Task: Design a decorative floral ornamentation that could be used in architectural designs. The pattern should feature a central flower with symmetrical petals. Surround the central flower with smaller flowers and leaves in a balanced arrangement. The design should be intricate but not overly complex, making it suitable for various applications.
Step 20:
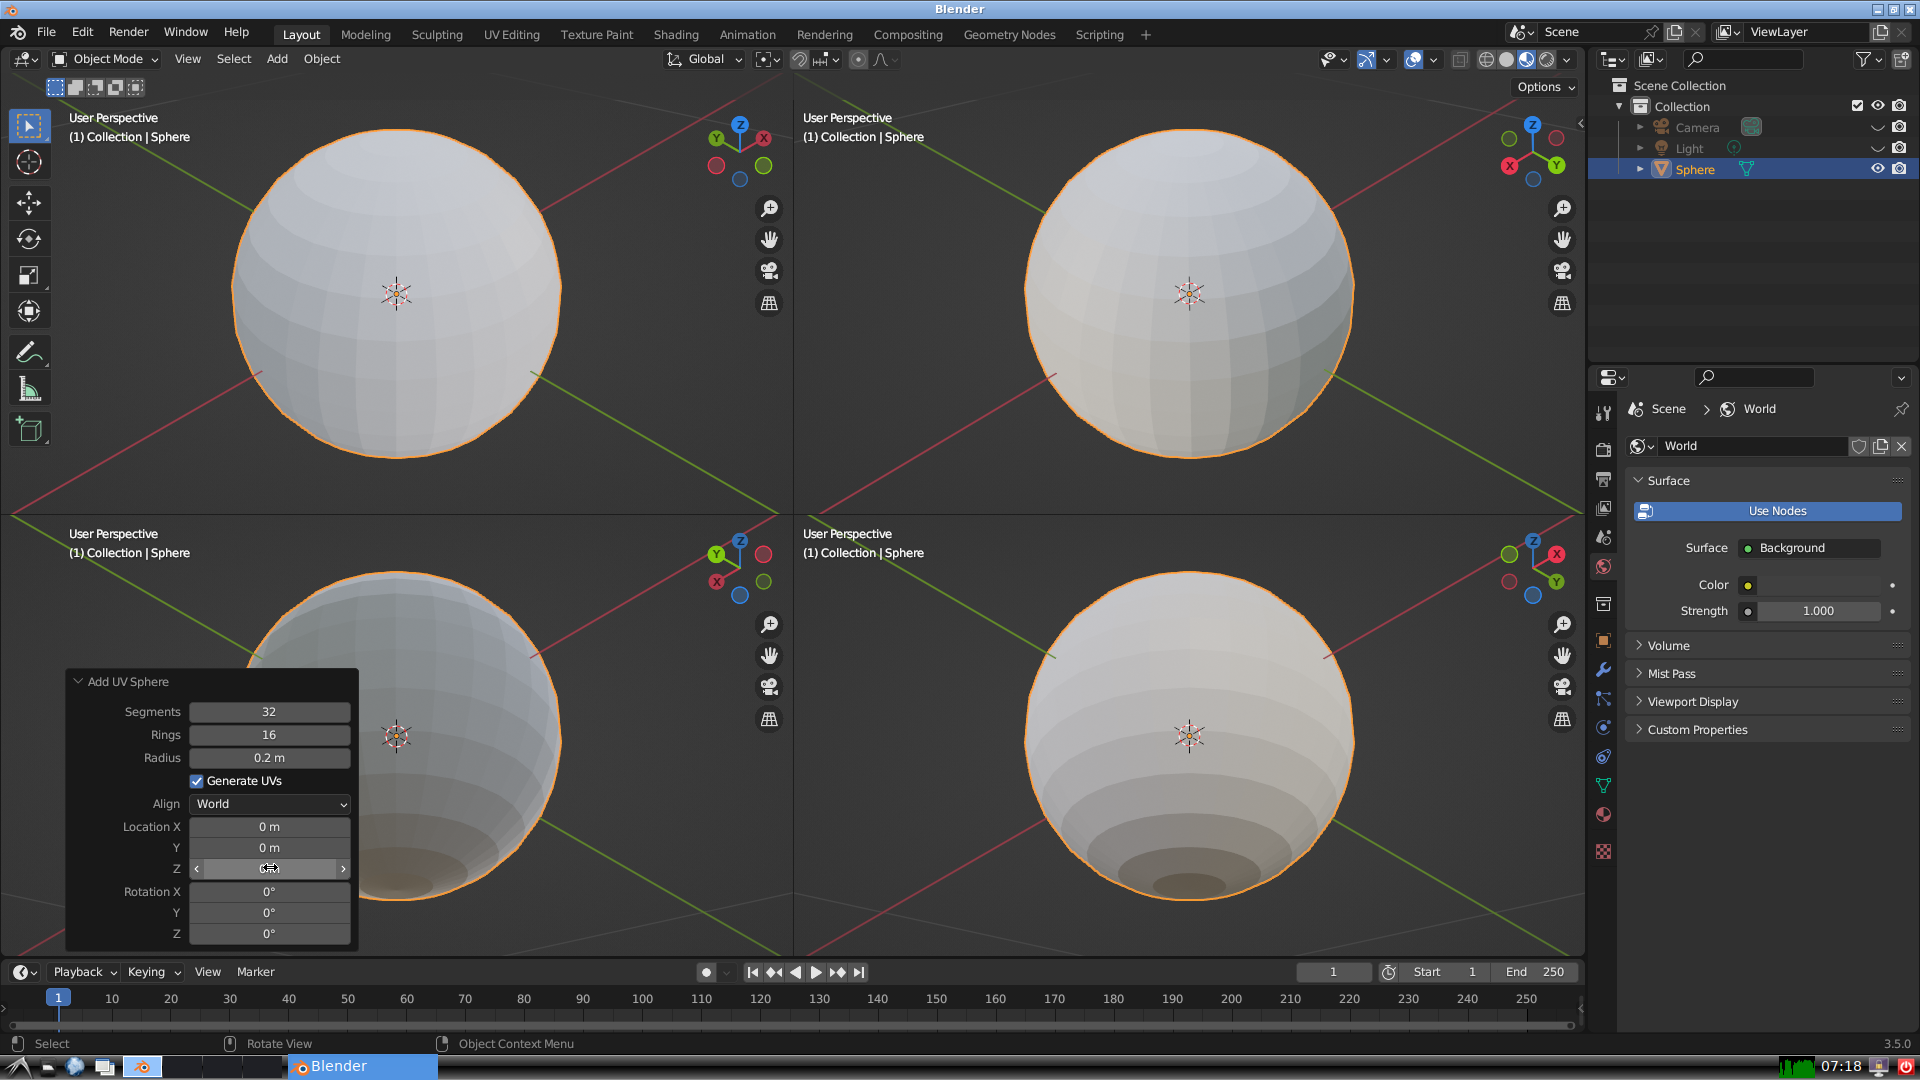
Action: click: no